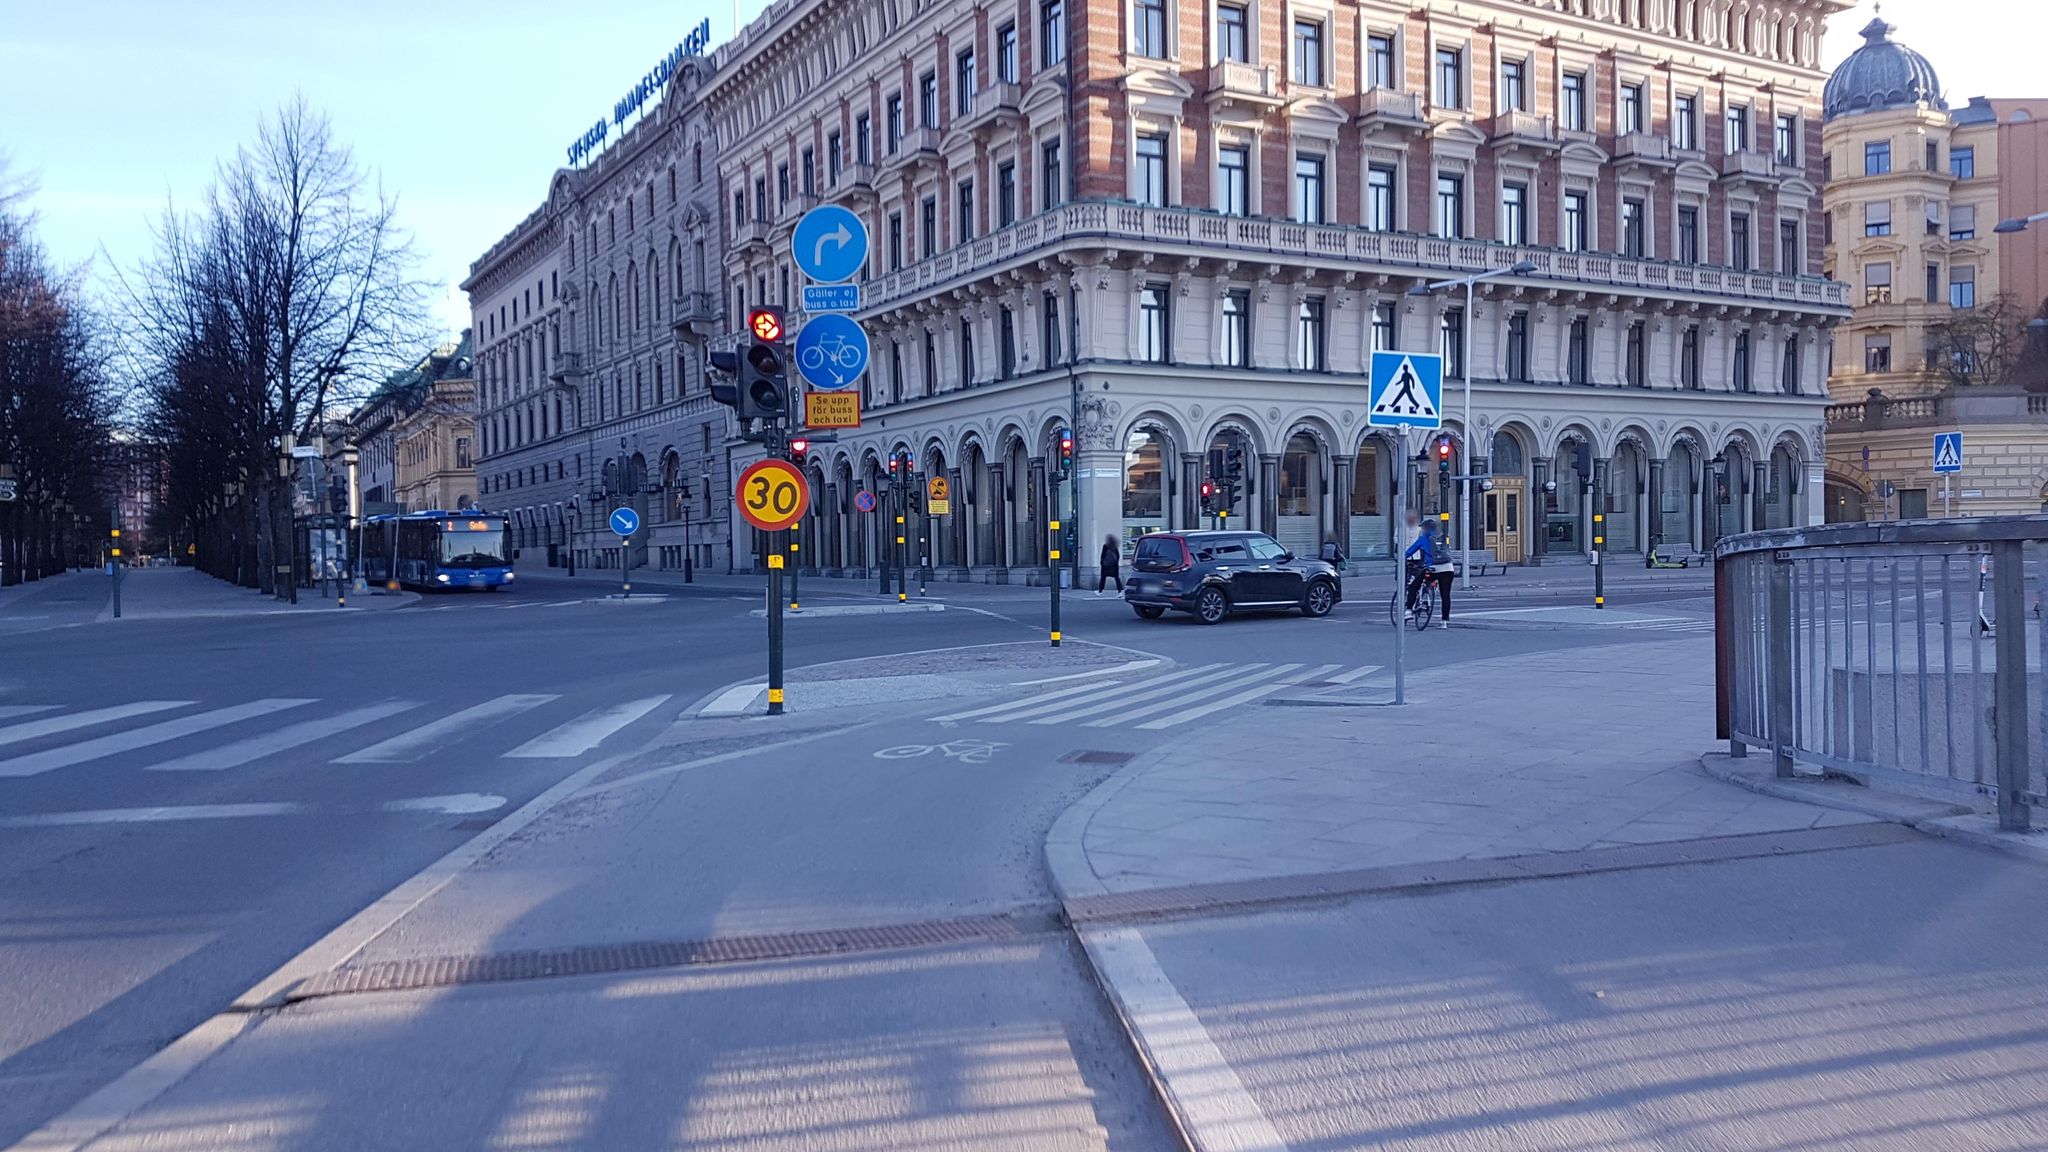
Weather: clear
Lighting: day
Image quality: good
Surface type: walking surface
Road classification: cycleway
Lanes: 2, 1
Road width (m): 2.1
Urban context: urban centre
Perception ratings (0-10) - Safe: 5.72, Lively: 8.03, Beautiful: 6.58, Boring: 2.75, Depressing: 2.8, Wealthy: 8.48